Question: How can I delete this header from my phpbb3.

Thanks
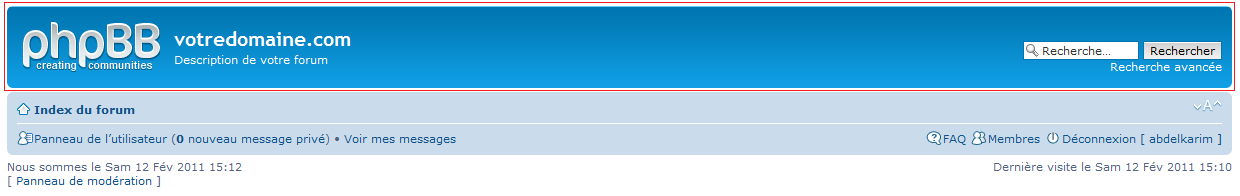
Answer: you need to edit the theme.
open styles/prosilver/template/overall_header.html
'''
<div class="headerbar">
<div class="inner"><span class="corners-top"><span></span></span>
<div id="site-description">
<a href="{U_INDEX}" title="{L_INDEX}" id="logo">{SITE_LOGO_IMG}</a>
<h1>{SITENAME}</h1>
<p>{SITE_DESCRIPTION}</p>
<p style="display: none;"><a href="#start_here">{L_SKIP}</a></p>
</div>
<!-- IF S_DISPLAY_SEARCH and not S_IN_SEARCH -->
<div id="search-box">
<form action="{U_SEARCH}" method="post" id="search">
<fieldset>
<input name="keywords" id="keywords" type="text" maxlength="128" title="{L_SEARCH_KEYWORDS}" class="inputbox search" value="<!-- IF SEARCH_WORDS-->{SEARCH_WORDS}<!-- ELSE -->{L_SEARCH_MINI}<!-- ENDIF -->" onclick="if(this.value=='{LA_SEARCH_MINI}')this.value='';" onblur="if(this.value=='')this.value='{LA_SEARCH_MINI}';" />
<input class="button2" value="{L_SEARCH}" type="submit" /><br />
<a href="{U_SEARCH}" title="{L_SEARCH_ADV_EXPLAIN}">{L_SEARCH_ADV}</a> {S_SEARCH_HIDDEN_FIELDS}
</fieldset>
</form>
</div>
<!-- ENDIF -->
<span class="corners-bottom"><span></span></span></div>
</div>
'''
delete it .